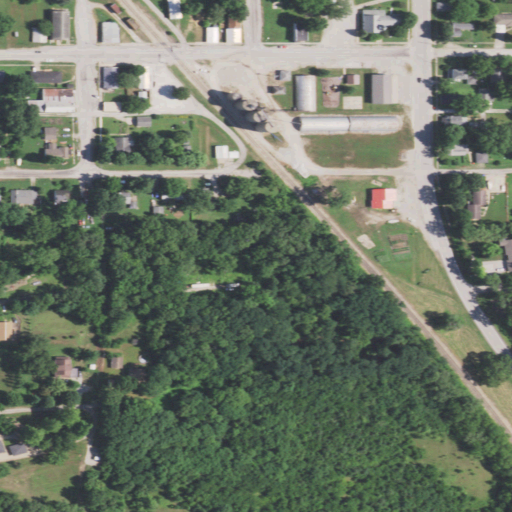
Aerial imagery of valley in Illinois named Mott Hollow containing low intensity development, open development, medium intensity development, pasture, high intensity development, and deciduous forest